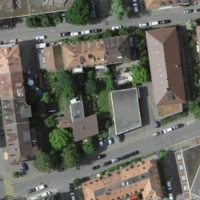
EUNIS habitat code: 54
Species observed at this site:
Parnassia palustris
Symphoricarpos albus